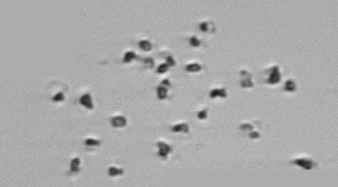
Label: Phaeocystis